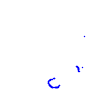
Particle: proton